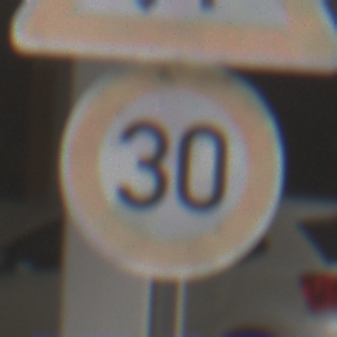
Verkehrszeichen: Geschwindigkeit30
Zusatzzeichen oben: Gegenverkehr
Umgebung: Roofed, Urban
Tageszeit: Midday
Wetter: Overcast
Licht: Artificial
Jahreszeit: NotSpecified
Kontrast: MediumContrast